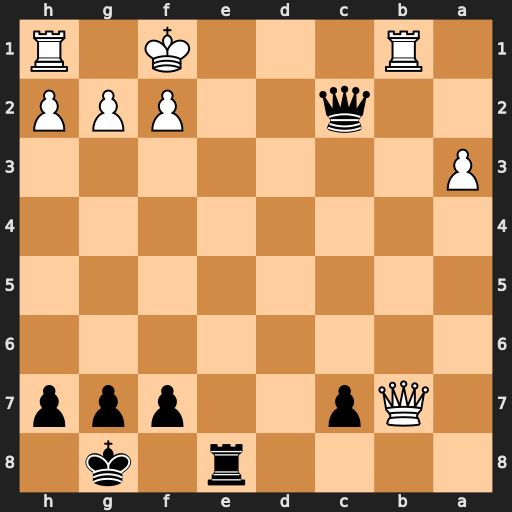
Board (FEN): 4r1k1/1Qp2ppp/8/8/8/P7/2q2PPP/1R3K1R
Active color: b
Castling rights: -
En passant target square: -
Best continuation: Qe2+ Kg1 Qe1+ Rxe1 Rxe1#